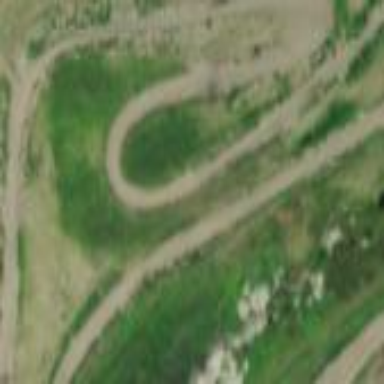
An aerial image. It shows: Raceway road with dirt surface.